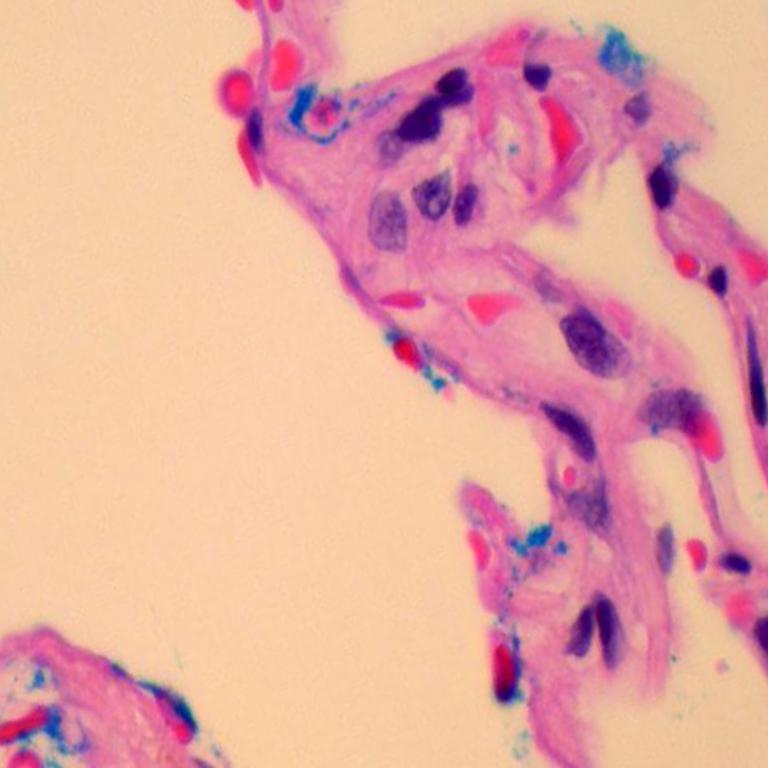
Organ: lung
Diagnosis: benign